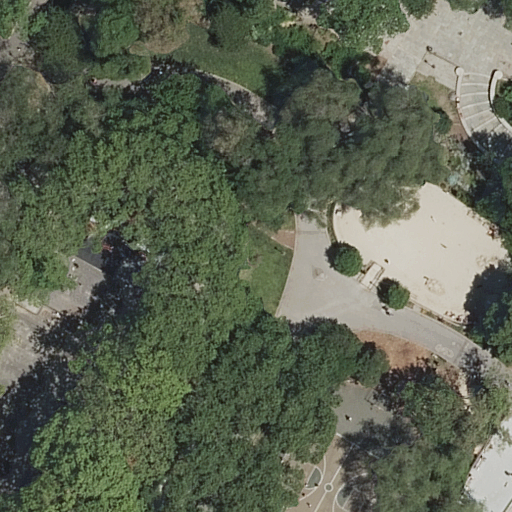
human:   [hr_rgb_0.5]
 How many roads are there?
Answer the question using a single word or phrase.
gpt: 5

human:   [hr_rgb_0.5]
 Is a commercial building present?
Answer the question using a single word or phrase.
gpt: no

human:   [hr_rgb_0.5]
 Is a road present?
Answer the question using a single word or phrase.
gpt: yes

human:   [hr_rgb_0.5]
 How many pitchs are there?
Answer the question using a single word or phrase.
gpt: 1

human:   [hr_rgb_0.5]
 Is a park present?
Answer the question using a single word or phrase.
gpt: yes

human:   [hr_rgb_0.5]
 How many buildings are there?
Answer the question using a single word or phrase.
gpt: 0

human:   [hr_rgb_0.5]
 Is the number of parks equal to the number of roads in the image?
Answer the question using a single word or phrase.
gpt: no

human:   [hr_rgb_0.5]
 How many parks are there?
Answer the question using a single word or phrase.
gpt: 3

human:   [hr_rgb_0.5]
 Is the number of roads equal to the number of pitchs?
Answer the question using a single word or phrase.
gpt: no

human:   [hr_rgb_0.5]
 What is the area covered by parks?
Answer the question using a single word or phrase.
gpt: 851m2

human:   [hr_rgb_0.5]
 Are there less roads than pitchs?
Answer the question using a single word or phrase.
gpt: no

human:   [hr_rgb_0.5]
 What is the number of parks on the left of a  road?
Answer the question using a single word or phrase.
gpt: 0

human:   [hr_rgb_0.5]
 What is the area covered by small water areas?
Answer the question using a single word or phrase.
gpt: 0m2

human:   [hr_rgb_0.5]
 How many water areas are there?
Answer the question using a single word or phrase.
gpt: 0

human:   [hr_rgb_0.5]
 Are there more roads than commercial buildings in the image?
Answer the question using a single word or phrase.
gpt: yes

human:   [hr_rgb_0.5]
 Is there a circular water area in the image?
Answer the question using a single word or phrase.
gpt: no

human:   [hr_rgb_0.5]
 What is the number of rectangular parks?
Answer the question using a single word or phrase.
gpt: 2

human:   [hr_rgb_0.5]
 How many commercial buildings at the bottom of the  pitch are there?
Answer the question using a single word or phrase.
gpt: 0

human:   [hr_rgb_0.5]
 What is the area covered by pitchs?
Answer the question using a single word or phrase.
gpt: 435m2

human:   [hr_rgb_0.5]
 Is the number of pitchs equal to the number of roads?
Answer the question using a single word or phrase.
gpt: no

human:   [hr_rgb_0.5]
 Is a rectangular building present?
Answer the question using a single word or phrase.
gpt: no

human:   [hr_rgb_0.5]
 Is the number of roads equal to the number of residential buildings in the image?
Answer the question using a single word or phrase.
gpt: no

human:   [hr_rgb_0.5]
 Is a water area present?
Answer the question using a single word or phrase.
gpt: no

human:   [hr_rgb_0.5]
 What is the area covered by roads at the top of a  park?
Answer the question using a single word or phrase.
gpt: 0m2

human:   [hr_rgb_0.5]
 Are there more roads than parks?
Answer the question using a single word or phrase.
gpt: yes

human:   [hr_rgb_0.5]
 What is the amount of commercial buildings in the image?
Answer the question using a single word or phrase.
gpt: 0

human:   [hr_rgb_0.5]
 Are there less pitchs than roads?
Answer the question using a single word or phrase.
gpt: yes

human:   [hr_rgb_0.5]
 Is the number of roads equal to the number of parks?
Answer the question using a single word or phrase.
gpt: no

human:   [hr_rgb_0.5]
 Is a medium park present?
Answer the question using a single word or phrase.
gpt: yes

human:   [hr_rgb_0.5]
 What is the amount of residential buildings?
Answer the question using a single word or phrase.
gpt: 0

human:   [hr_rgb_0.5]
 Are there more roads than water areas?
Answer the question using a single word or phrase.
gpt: yes

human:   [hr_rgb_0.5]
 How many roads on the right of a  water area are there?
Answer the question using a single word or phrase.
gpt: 0

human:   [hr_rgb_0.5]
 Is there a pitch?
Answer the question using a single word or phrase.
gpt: yes

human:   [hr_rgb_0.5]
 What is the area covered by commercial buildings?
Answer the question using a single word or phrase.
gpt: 0m2

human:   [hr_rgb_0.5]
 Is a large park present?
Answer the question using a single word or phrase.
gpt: yes

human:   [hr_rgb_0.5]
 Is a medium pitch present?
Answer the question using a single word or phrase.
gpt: yes

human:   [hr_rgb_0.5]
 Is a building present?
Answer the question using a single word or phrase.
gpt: no

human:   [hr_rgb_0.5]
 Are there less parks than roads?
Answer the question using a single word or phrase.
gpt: yes

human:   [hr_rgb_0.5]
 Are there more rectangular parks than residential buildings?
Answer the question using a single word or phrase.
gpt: yes

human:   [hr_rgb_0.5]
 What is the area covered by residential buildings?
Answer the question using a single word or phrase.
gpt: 0m2

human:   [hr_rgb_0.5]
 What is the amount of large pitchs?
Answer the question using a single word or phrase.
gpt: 0

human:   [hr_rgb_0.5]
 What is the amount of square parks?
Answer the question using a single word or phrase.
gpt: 0

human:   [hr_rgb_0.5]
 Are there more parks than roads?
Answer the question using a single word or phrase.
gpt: no

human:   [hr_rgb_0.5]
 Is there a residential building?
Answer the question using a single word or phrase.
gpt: no

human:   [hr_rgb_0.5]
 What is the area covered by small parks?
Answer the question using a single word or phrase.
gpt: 0m2

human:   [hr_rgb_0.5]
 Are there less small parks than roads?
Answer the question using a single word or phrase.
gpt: yes

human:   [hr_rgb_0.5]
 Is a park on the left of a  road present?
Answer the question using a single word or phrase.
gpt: no

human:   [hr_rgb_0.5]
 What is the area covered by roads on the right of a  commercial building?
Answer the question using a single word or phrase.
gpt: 0m2

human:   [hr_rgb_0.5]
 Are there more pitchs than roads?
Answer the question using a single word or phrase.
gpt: no

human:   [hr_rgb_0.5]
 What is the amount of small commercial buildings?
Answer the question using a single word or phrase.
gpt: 0

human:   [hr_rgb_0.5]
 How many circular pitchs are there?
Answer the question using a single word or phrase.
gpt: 0

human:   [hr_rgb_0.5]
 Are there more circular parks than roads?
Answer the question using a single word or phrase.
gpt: no

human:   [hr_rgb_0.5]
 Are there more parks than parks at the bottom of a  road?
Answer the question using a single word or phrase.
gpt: yes

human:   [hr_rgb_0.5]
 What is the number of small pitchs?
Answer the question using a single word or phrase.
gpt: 0

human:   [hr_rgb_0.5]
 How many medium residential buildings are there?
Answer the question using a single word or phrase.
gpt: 0

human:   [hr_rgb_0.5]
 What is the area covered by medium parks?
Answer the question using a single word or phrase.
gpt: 120m2

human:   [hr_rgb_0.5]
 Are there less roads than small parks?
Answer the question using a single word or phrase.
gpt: no

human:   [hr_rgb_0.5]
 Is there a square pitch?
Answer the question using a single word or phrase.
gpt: no

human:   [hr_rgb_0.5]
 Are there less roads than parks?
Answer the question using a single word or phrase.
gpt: no

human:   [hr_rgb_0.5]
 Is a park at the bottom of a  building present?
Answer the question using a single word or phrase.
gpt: no

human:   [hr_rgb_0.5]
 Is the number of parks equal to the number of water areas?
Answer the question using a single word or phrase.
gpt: no

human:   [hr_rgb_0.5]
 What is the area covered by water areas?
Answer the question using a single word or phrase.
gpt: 0m2

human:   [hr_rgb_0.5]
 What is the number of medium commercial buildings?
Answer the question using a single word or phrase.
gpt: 0

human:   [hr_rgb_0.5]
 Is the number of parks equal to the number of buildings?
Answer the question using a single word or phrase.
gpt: no